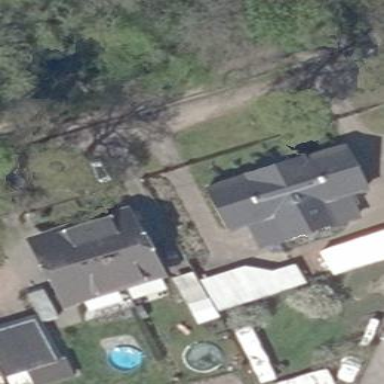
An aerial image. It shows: Simple house.